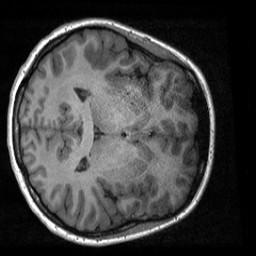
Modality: T1w
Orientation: axial
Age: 19
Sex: female
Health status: healthy
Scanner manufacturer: siemens
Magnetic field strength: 3 T
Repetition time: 2 s
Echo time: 0.00232 s